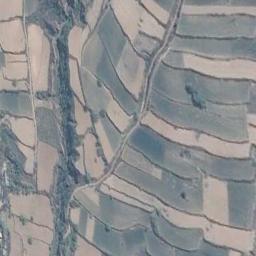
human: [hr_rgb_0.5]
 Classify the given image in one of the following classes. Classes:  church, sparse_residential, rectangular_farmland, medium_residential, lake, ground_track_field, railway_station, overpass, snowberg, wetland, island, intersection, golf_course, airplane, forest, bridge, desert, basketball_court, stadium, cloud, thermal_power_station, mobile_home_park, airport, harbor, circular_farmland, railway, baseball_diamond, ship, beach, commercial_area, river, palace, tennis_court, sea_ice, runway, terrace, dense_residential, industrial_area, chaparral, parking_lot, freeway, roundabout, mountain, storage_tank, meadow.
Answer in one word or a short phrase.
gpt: terrace